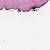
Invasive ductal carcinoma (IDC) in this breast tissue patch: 0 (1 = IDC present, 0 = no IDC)